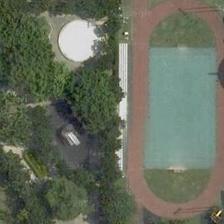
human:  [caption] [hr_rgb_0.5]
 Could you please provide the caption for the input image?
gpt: a playground is next to a piece of green trees .

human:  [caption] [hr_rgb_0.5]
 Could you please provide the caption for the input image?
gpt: the park has a beautiful environment, with lush trees and a large playground not far away .

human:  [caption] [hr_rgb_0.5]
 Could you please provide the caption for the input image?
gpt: a playground is next to many green trees .

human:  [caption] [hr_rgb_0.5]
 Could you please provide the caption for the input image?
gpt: a playground is near to some green trees .

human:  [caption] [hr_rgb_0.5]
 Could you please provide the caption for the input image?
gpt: a playground is next to a piece of green trees .